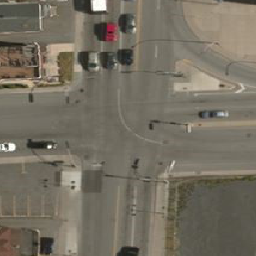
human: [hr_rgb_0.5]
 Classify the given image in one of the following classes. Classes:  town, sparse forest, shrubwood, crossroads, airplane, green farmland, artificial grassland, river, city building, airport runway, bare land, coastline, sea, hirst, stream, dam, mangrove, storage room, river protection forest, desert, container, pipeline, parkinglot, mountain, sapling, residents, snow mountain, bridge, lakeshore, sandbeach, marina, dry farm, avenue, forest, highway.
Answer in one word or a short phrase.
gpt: crossroads